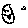
Label: smiley face